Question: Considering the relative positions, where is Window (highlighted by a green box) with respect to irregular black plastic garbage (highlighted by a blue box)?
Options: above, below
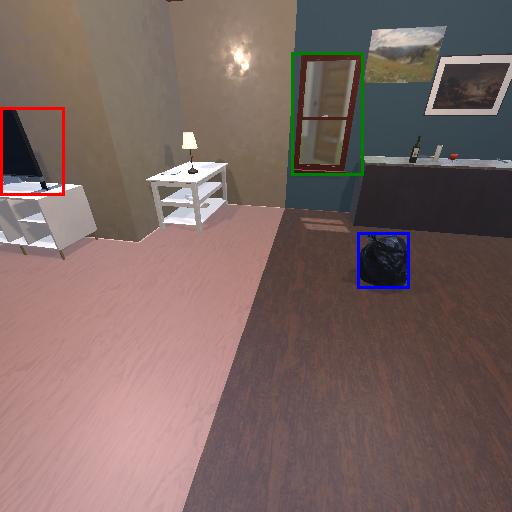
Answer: above